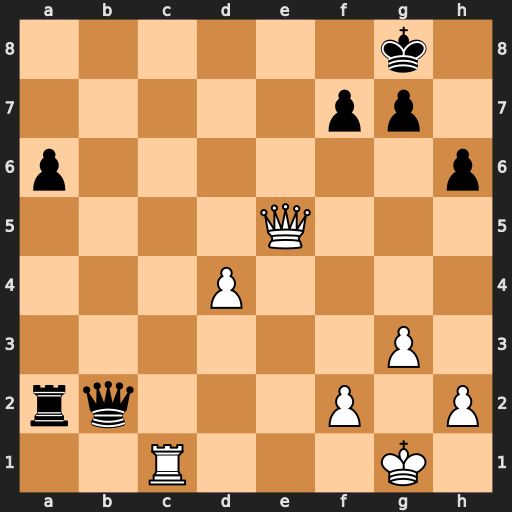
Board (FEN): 6k1/5pp1/p6p/4Q3/3P4/6P1/rq3P1P/2R3K1
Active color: w
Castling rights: -
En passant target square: -
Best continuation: Rc8+ Kh7 Qf5+ g6 Qxf7#